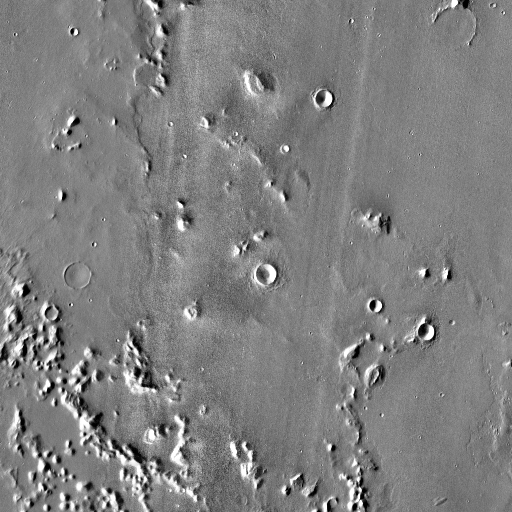
Crater classes present: Background, Other, Buried